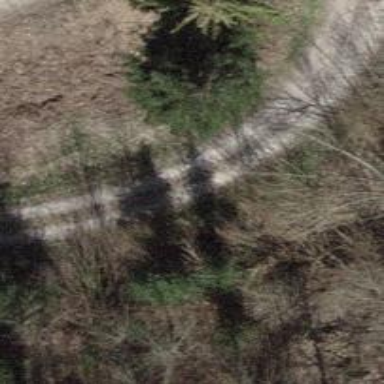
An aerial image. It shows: Track with grade2 tracktype.